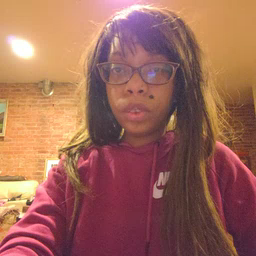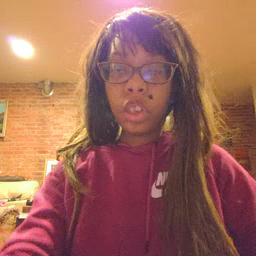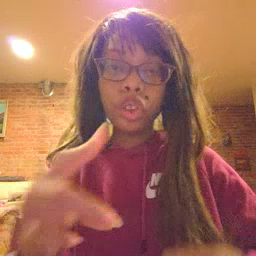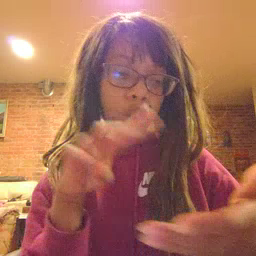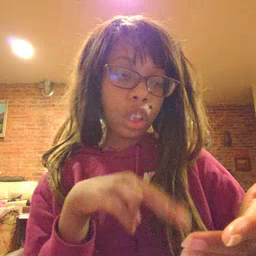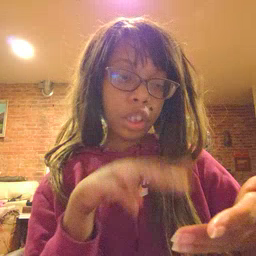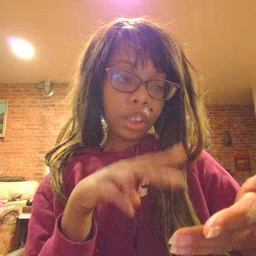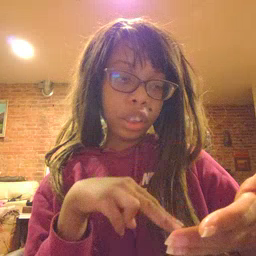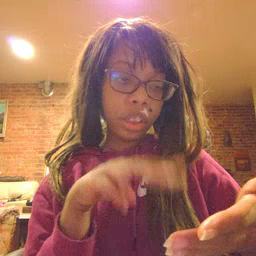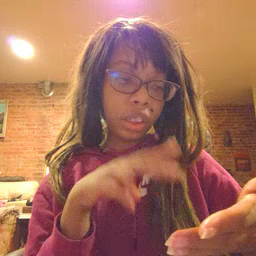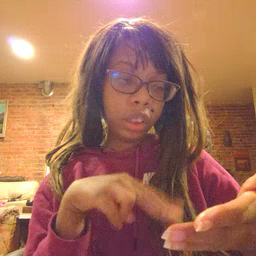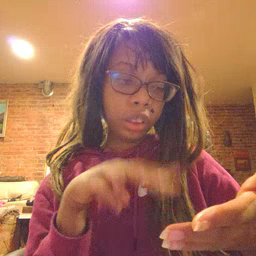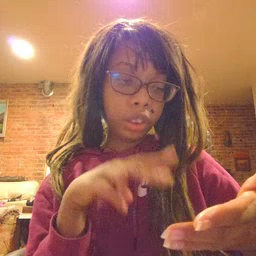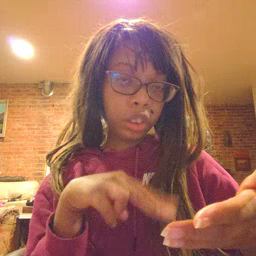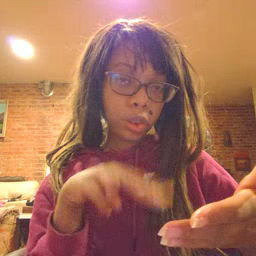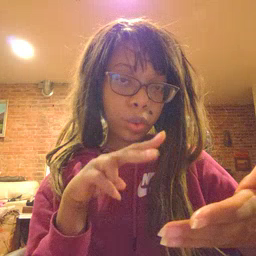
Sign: read